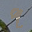
Label: 9